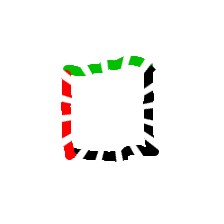
Shape: square